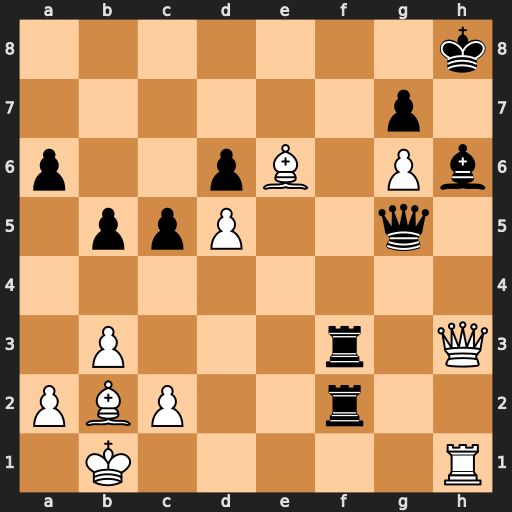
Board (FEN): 7k/6p1/p2pB1Pb/1ppP2q1/8/1P3r1Q/PBP2r2/1K5R
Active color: w
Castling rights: -
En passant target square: -
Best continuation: Qxh6+ Qxh6 Rxh6#